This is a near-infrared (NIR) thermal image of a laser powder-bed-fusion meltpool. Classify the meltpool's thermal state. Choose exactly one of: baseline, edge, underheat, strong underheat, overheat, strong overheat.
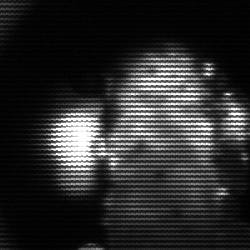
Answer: strong underheat